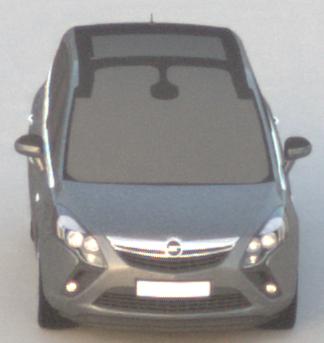
Make: Opel
Model: Zafira Tourer 1.8
Detailed model: Zafira (C) Tourer
Model produced from: 2012/01
Model produced until: 2015/06
Doors: 5
Color: gray
Road condition: dry road
Daytime: sunrise or sunset
Contrast: low contrast